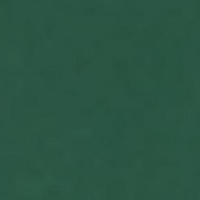
EUNIS habitat code: 14
Species observed at this site:
Plantago major